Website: crate-barrel
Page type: store-pickup
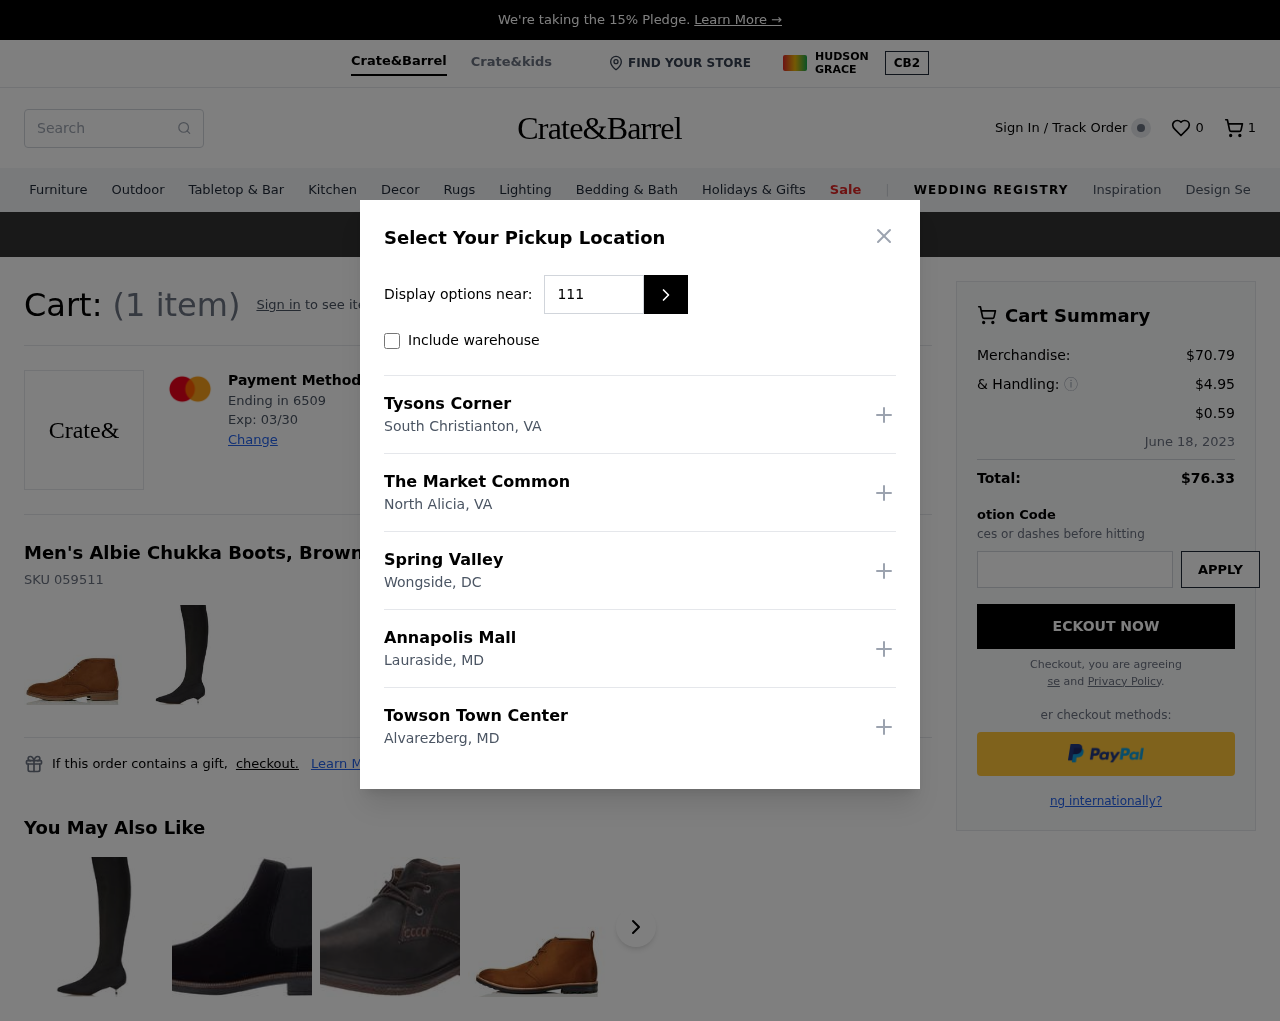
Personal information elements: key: PII_CARD_EXPIRY
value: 03/30
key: PII_CARD_LAST4
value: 6509
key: PII_LOCATION1_CITY
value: South Christianton
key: PII_LOCATION1_NAME
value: Tysons Corner
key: PII_LOCATION1_STATE
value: VA
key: PII_LOCATION2_CITY
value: North Alicia
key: PII_LOCATION2_NAME
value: The Market Common
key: PII_LOCATION2_STATE
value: VA
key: PII_LOCATION3_CITY
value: Wongside
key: PII_LOCATION3_NAME
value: Spring Valley
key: PII_LOCATION3_STATE
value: DC
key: PII_LOCATION4_CITY
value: Lauraside
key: PII_LOCATION4_NAME
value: Annapolis Mall
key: PII_LOCATION4_STATE
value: MD
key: PII_LOCATION5_CITY
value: Alvarezberg
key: PII_LOCATION5_NAME
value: Towson Town Center
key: PII_LOCATION5_STATE
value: MD
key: PII_POSTCODE
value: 11109
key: PII_STATE_ABBR
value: MD
Product elements: key: PRODUCT1_NAME
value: Men's Albie Chukka Boots, Brown Tan, US:5.5
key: PRODUCT1_SKU
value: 059511
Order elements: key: ORDER_NUM_ITEMS
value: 1
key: ORDER_NUM_ITEMS
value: (1 item)
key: ORDER_SUBTOTAL
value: $70.79
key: ORDER_SHIPPING_COST
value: $4.95
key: ORDER_SURCHARGE
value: $0.59
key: ORDER_DELIVERY_DATE
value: June 18, 2023
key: ORDER_TOTAL
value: $76.33
Search elements: key: HEADER_SEARCH
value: Search
Other elements: key: WISHLIST_NUM_ITEMS
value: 0